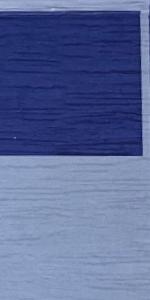
Label: Empty